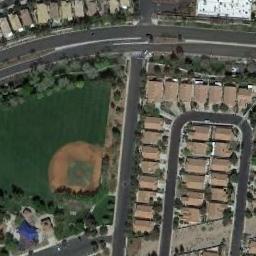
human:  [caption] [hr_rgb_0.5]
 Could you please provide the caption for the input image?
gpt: There is a baseball diamond covered with trees next to many buildings by the road .

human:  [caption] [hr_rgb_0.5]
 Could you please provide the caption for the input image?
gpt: There are five baseball fields in this picture .

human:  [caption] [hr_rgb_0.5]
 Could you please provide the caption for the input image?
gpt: There is a baseball diamond in the grass surrounded by the houses and roads .

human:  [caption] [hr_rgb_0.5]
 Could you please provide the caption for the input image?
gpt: A baseball diamond surrounded by some trees and the residential area around it .

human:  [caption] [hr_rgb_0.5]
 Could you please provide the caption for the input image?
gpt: Many buildings are next to  the  baseball diamond .